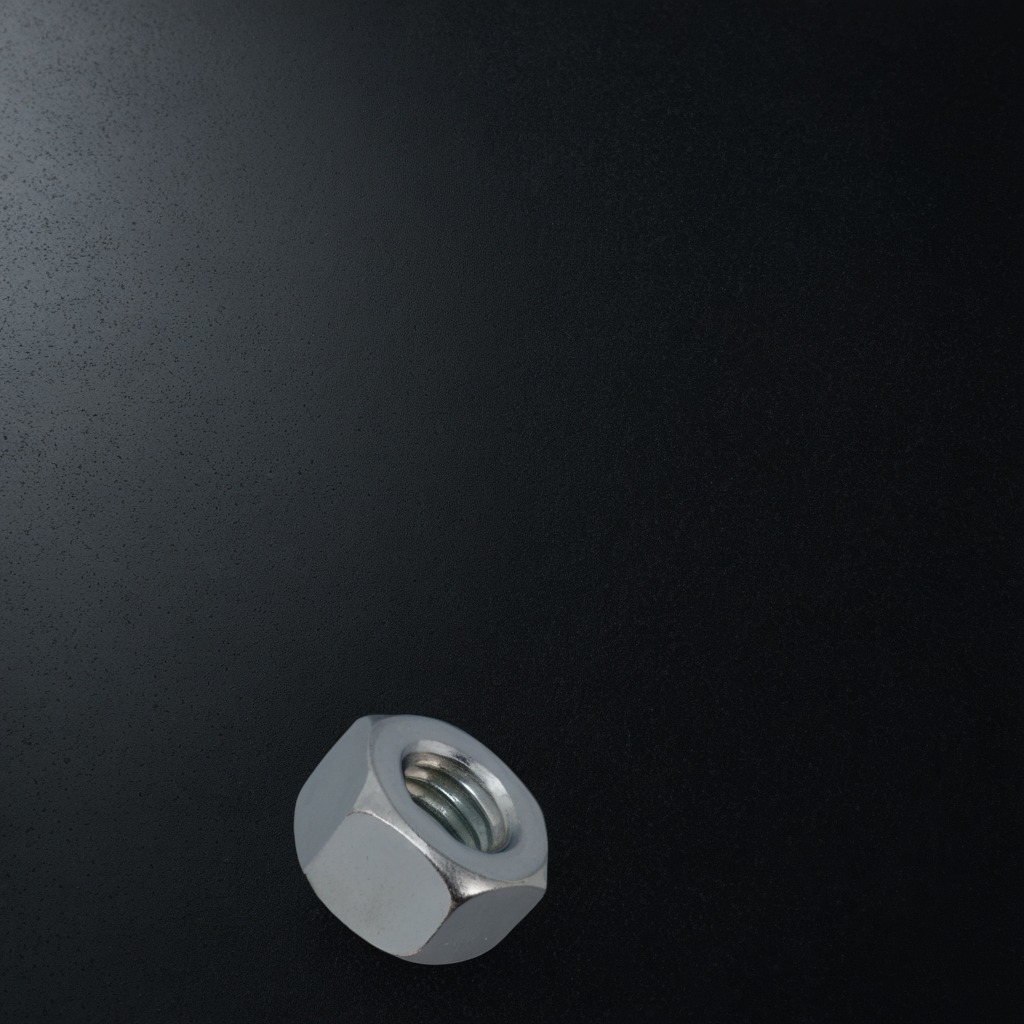
A metal nut is lying on a clean granite tabletop covered with a black rubber mat inside a workshop at night dim ambient light soft shadows worn but beneath the mat